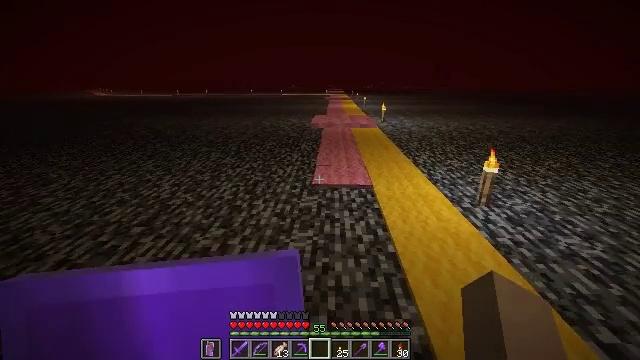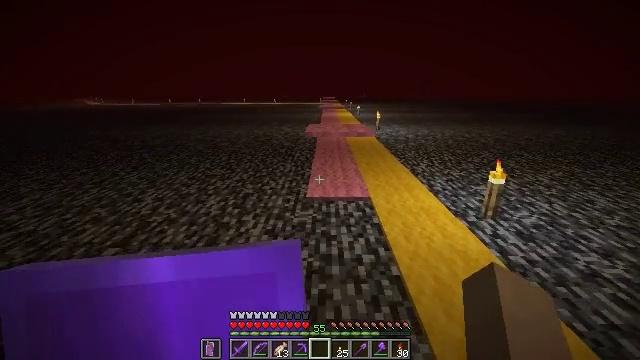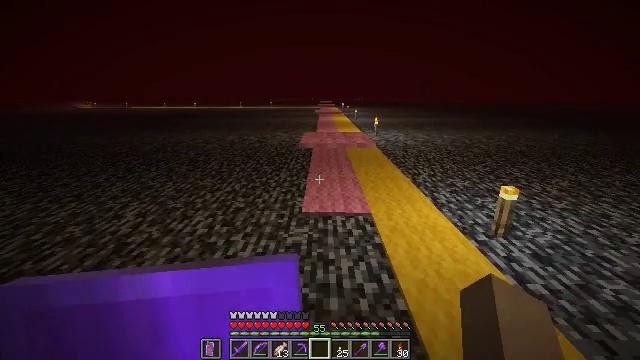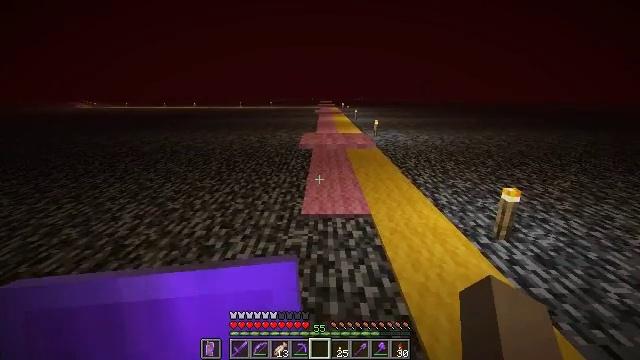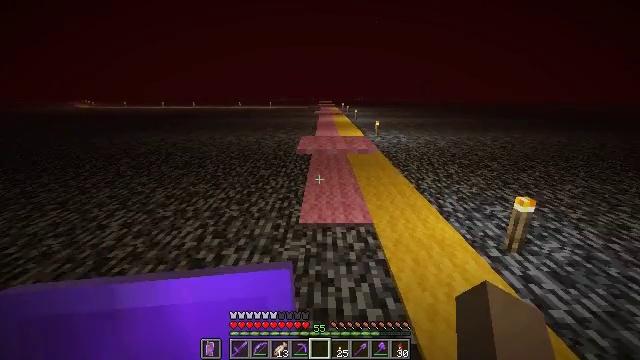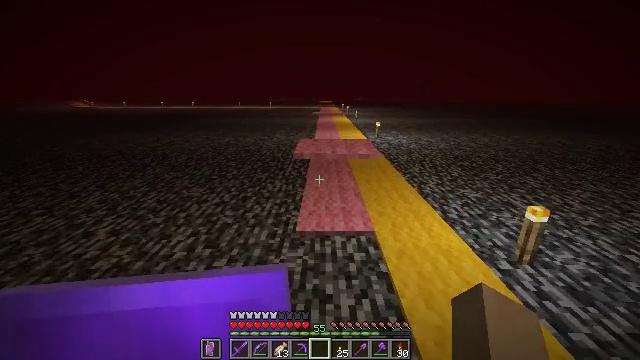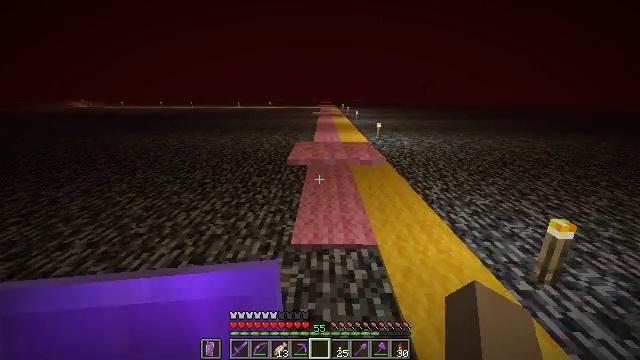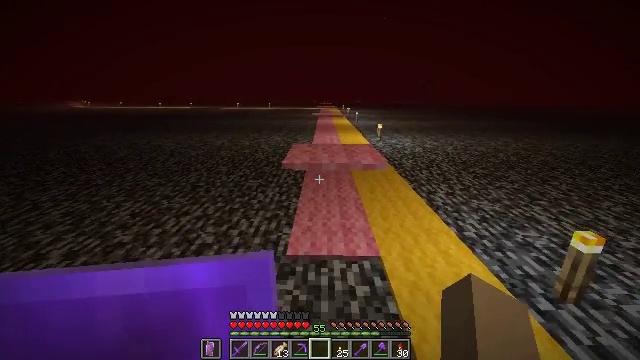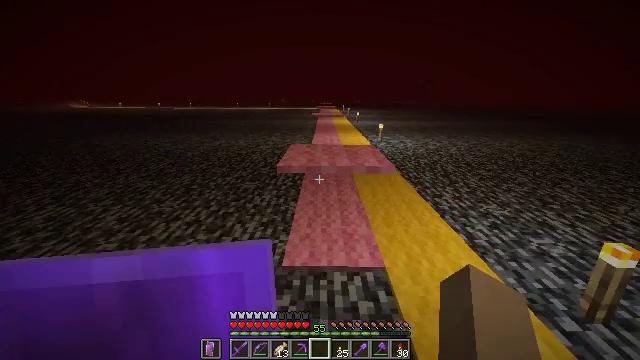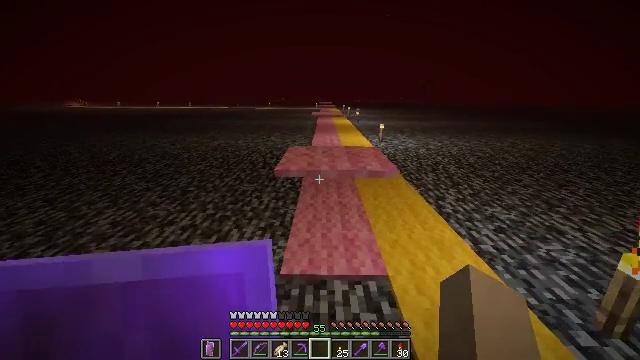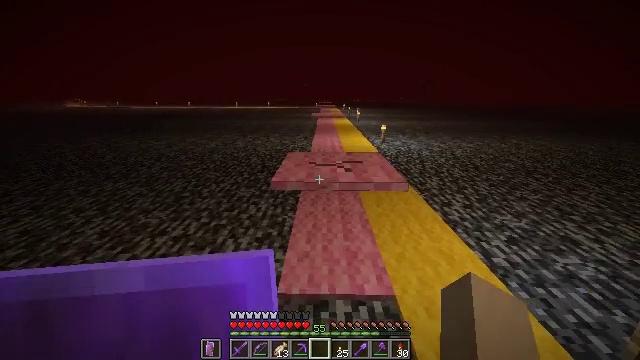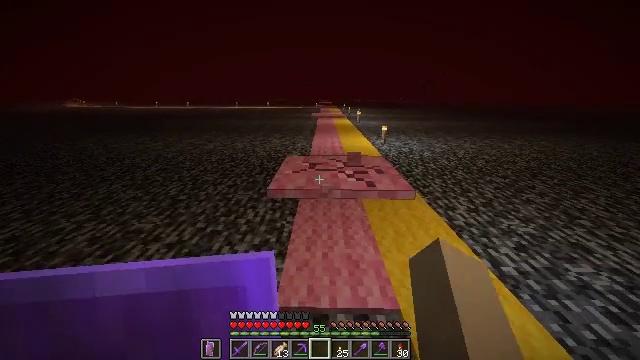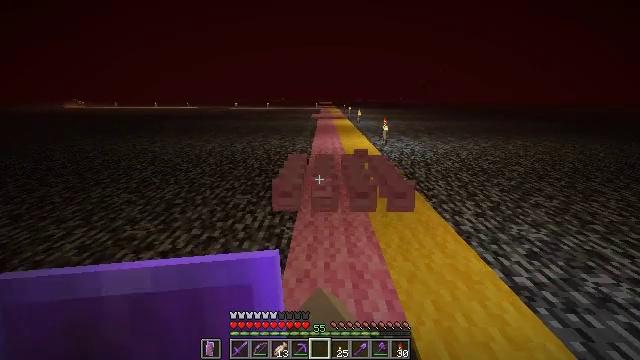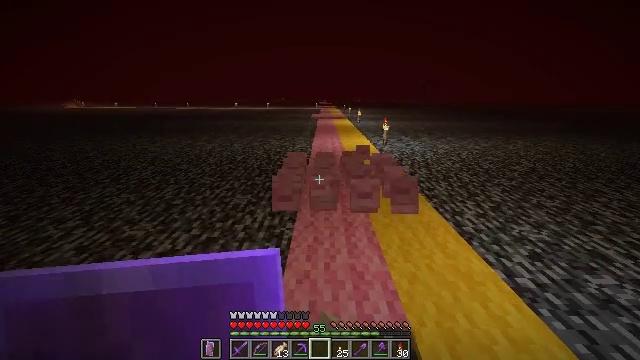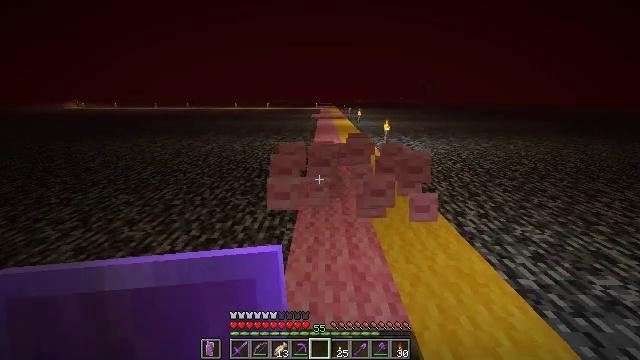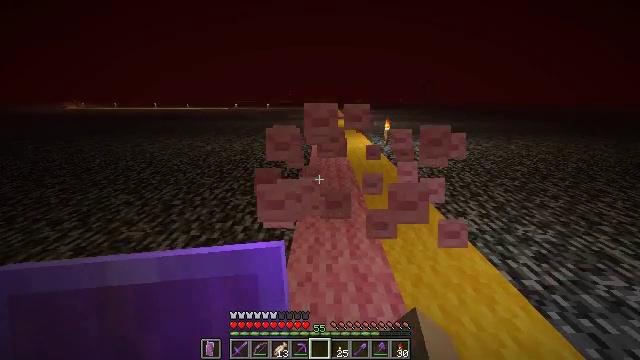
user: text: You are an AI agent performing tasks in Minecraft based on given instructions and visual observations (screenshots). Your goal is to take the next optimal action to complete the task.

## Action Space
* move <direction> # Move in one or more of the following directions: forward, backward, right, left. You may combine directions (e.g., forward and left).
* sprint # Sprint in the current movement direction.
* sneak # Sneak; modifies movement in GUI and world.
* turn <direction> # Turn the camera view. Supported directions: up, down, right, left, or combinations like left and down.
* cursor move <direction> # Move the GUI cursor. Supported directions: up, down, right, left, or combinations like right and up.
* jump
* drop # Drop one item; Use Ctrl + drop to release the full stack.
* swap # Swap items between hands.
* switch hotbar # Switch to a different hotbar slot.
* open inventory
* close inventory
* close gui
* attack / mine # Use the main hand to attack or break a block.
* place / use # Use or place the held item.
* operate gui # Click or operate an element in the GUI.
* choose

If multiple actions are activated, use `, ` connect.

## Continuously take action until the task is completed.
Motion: motion action
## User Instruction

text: mine block pink carpet
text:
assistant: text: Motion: move forward, turn right and up
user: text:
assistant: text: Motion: move forward
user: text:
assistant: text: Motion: move forward
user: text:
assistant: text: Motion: move forward
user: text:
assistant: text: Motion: move forward
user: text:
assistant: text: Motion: move forward
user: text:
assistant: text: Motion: move forward
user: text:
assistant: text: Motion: move forward
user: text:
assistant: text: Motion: move forward
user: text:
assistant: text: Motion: move forward, attack / mine
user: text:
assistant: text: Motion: attack / mine
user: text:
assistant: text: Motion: attack / mine
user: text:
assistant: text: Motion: attack / mine
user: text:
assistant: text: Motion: attack / mine
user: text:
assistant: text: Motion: attack / mine
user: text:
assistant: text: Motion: attack / mine
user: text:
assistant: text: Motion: attack / mine
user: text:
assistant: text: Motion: attack / mine
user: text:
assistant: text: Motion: move forward, attack / mine
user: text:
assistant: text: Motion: move forward
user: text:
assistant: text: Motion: move forward
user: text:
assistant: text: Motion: move forward
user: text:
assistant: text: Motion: move forward
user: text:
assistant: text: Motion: move forward, sprint
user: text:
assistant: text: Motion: move forward, sprint
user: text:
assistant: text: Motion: move forward, sprint
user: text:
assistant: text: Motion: move forward, sprint
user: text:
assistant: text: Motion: move forward, sprint
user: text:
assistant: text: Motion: move forward, sprint, turn right
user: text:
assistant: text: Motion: move forward, sprint, turn right and up